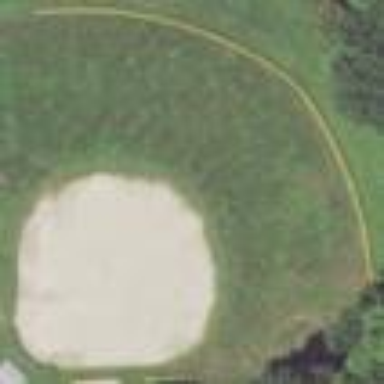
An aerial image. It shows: Baseball pitch for leisure and sports activities.